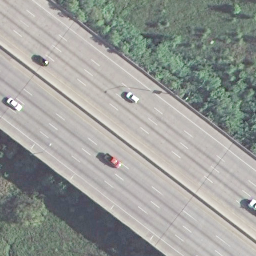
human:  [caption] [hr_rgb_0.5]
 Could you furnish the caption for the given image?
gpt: There are two straight freeways with some plants beside them .

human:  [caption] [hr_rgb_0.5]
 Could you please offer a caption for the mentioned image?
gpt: There are two straight freeways with some plants beside them .

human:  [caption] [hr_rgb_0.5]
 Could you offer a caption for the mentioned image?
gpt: There are two straight freeways with some plants beside them and some cars on the roads .

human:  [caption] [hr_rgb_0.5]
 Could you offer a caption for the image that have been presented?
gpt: There are two straight freeways with some cars on the roads .

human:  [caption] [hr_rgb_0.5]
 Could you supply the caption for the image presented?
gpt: Two straight freeways with some plants beside them and some cars on the roads .